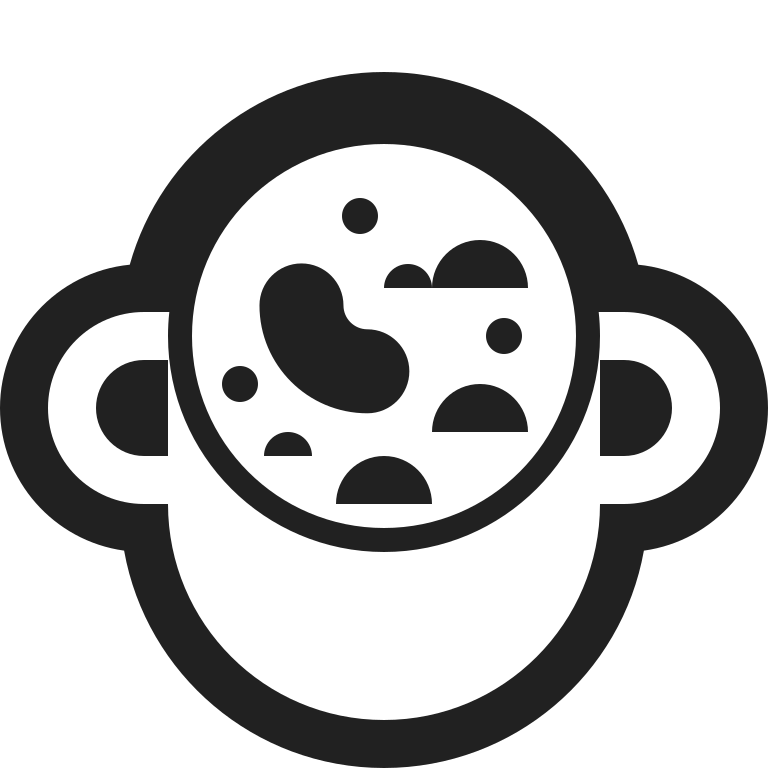
pot of food high contrast